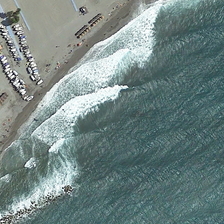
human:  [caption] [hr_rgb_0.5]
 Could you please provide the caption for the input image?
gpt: white waves are between yellow beach with some boats and green ocean .

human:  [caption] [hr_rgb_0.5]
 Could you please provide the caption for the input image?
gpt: white waves are between yellow beach with some boats and green ocean .

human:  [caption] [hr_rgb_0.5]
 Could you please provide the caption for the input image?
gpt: white waves are between yellow beach with some boats and green ocean .

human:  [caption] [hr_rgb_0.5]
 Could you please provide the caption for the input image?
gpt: white waves are between yellow beach with some boats and green ocean .

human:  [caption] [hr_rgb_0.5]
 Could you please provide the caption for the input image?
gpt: white waves are between yellow beach with some boats and green ocean .